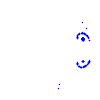
Particle: proton